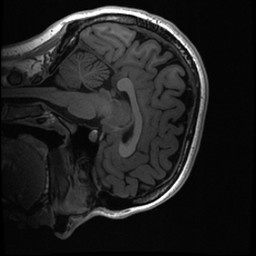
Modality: T1w
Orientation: sagittal
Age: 21
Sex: female